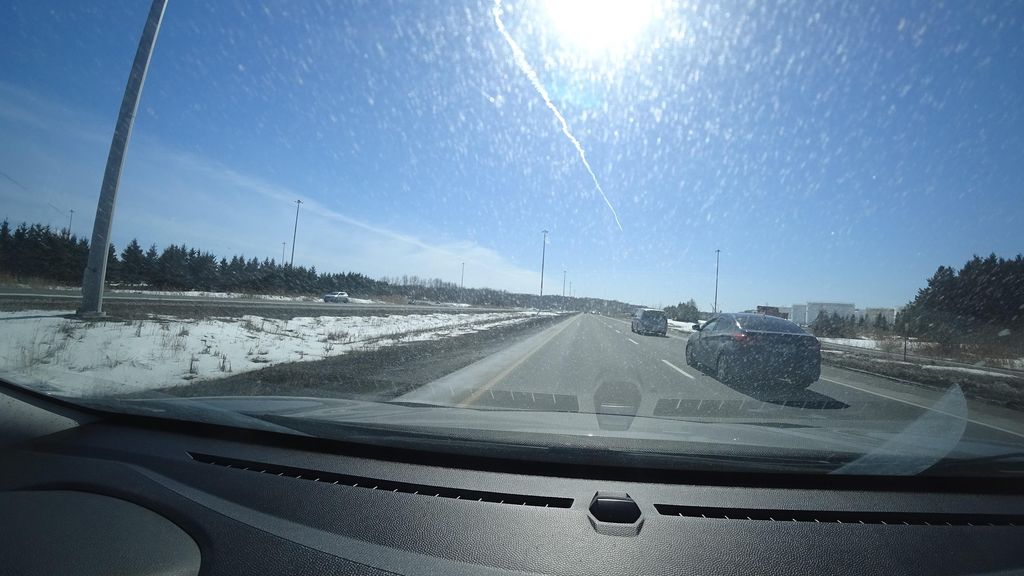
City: quebec_city